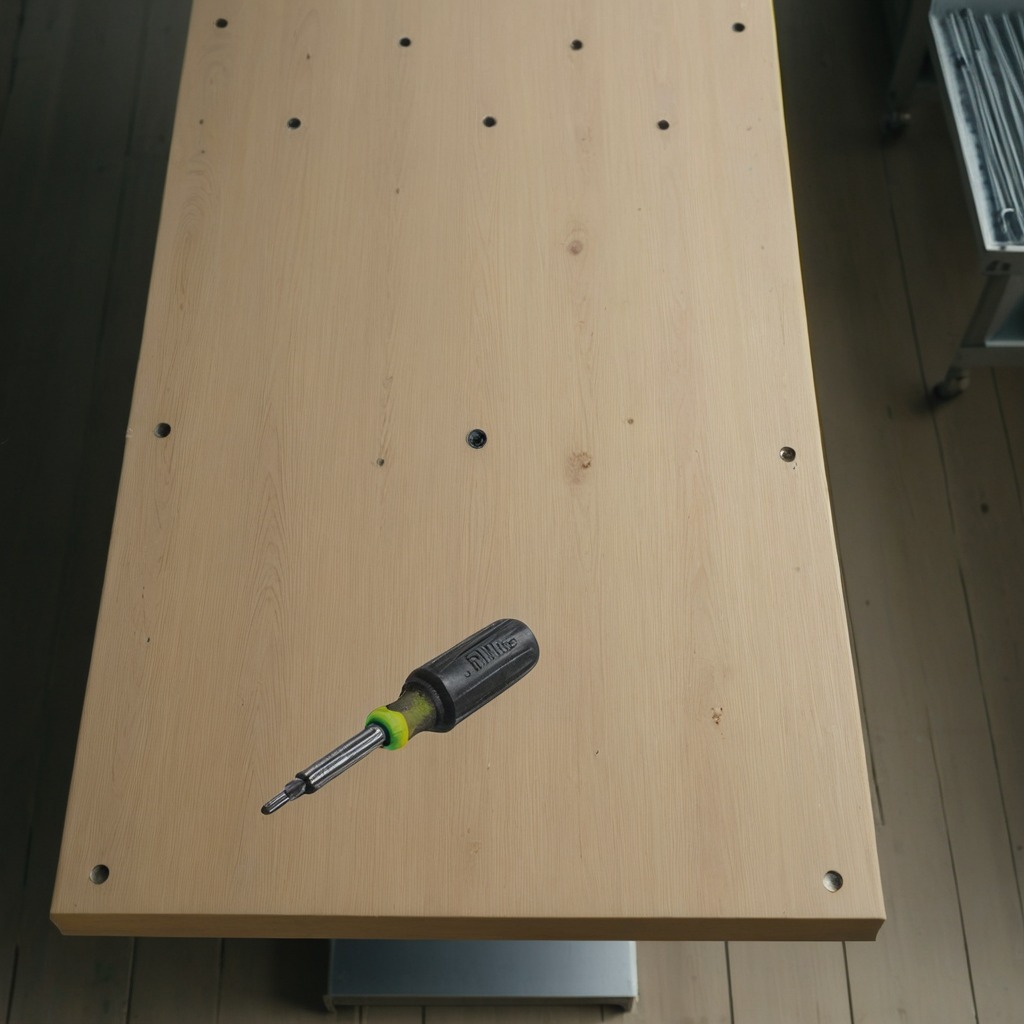
A screwdriver lies on a workbench inside a coastal fishing gear workshop.